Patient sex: F
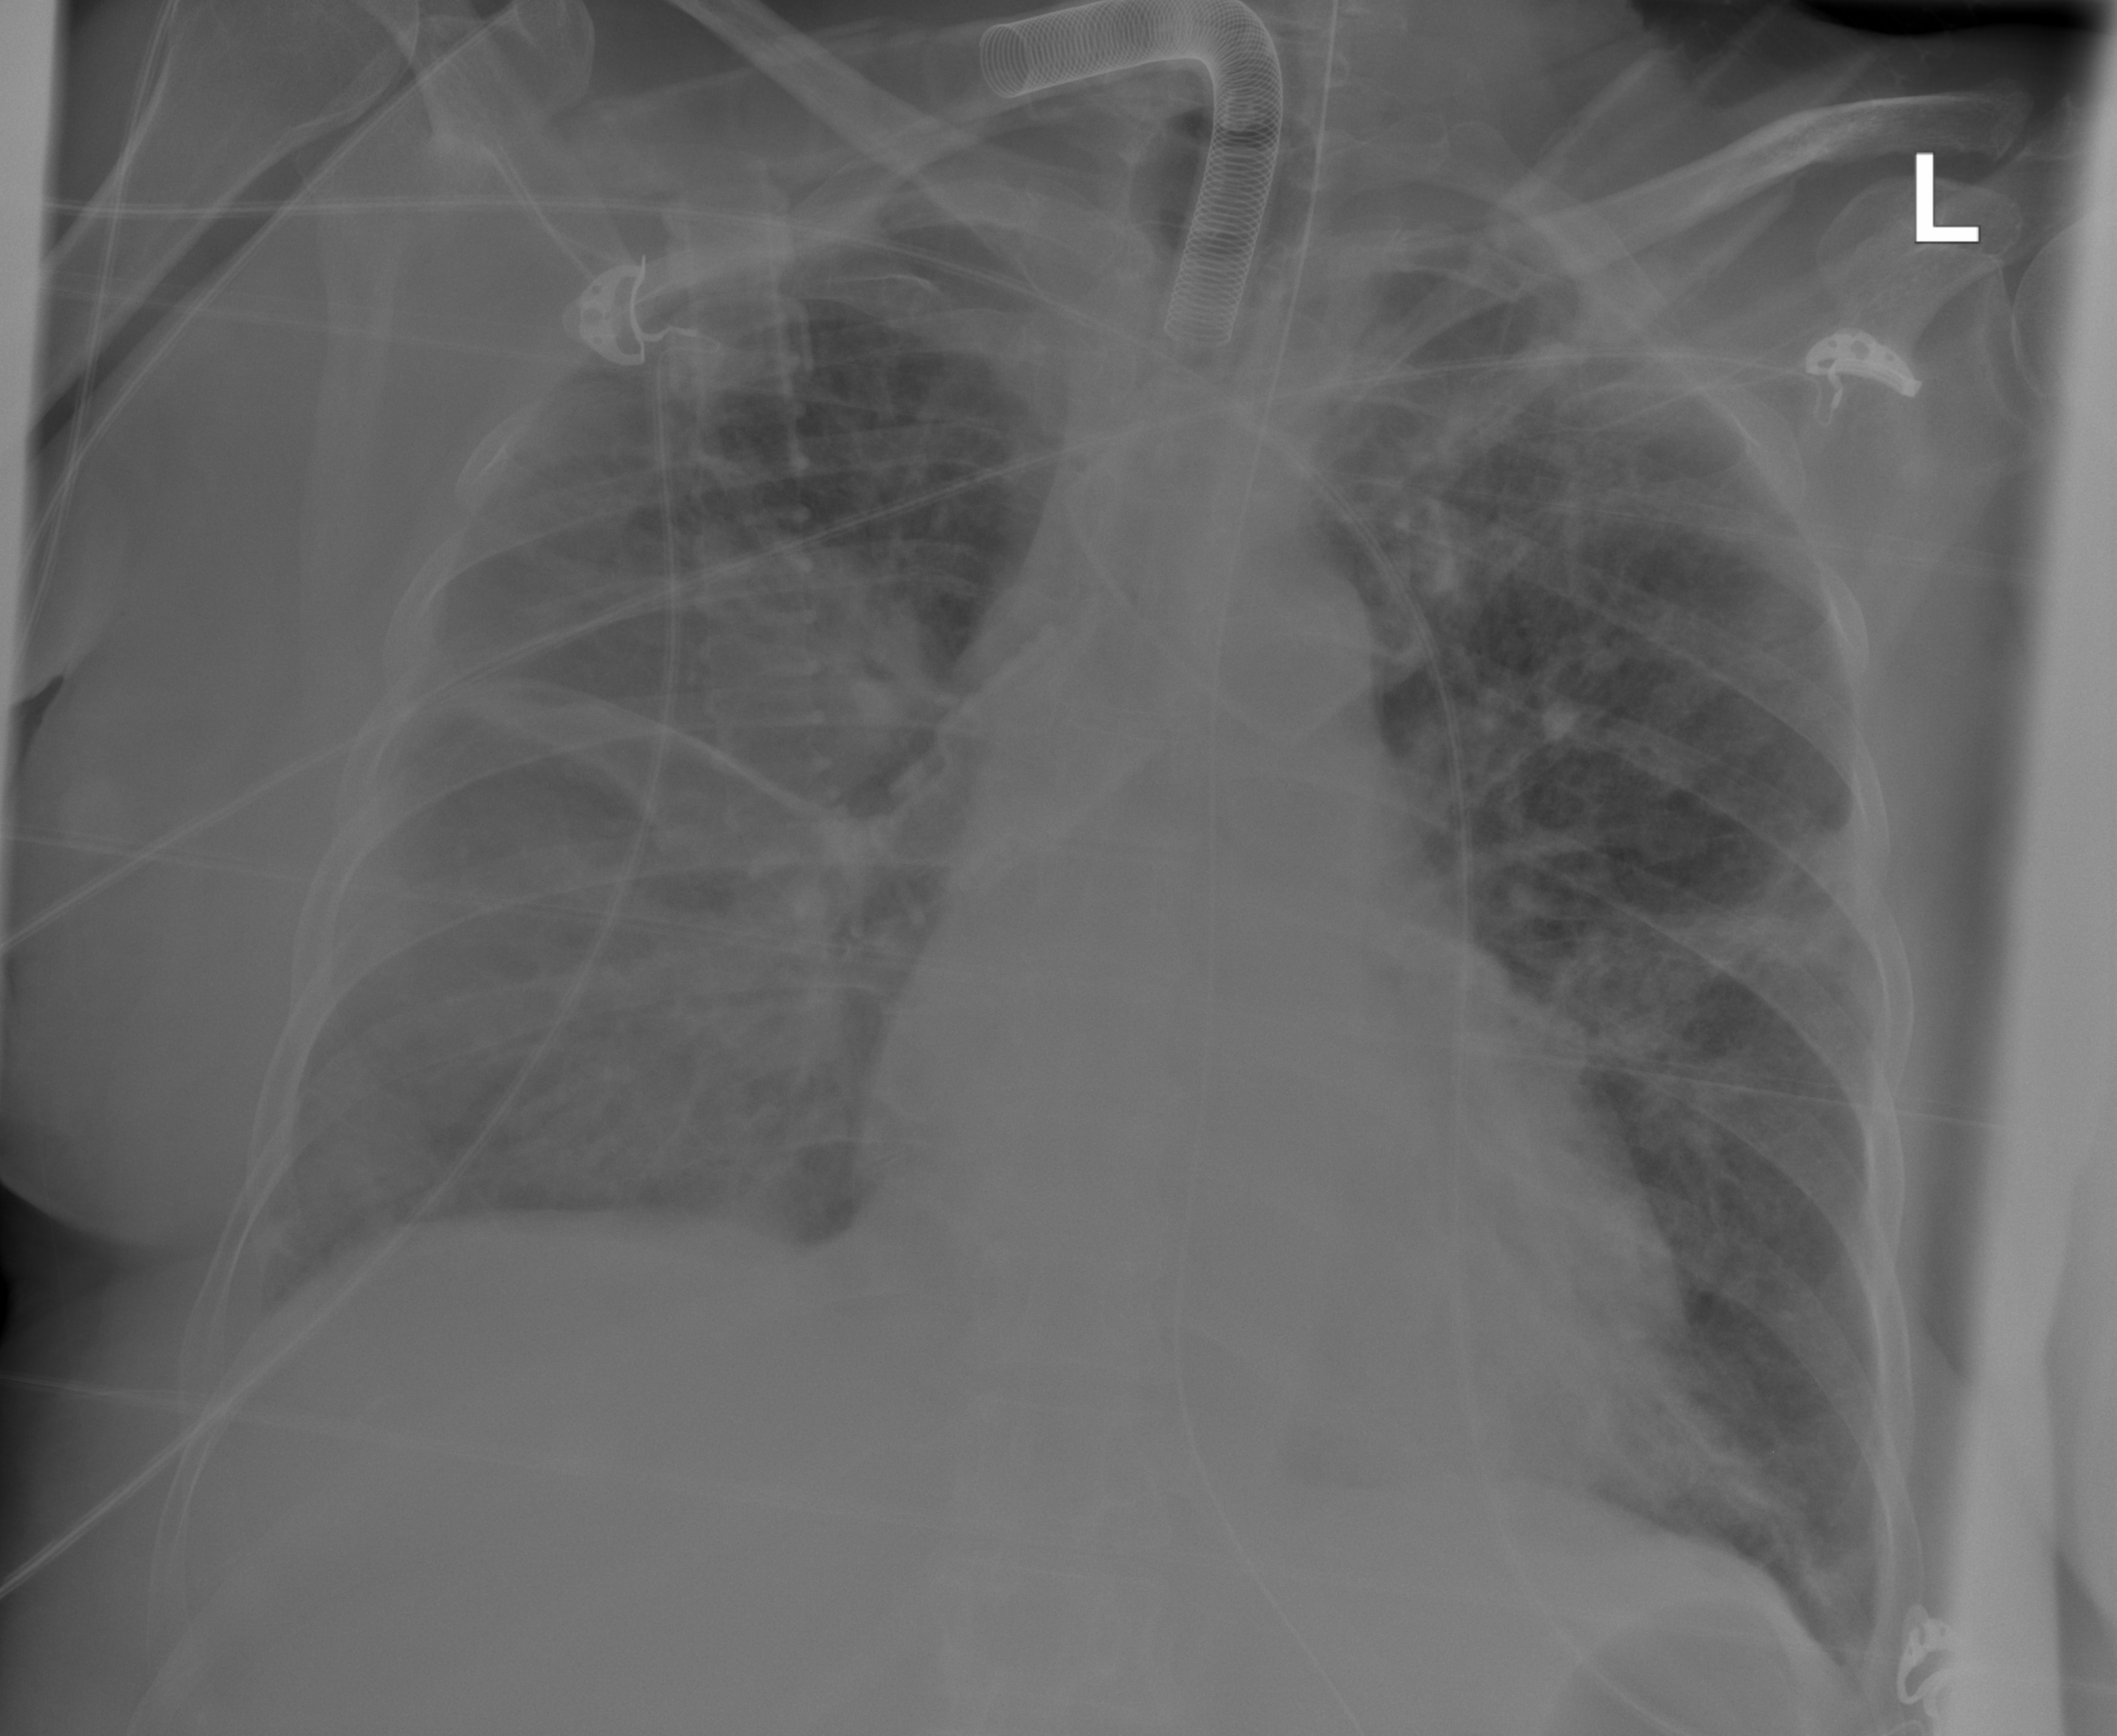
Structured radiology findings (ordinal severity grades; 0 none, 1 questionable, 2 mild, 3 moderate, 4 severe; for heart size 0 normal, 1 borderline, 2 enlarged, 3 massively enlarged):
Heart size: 0
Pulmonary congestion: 2
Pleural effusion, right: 0
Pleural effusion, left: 0
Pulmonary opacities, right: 0
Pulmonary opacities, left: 0
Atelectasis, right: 0
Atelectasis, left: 0